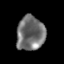
Tissue: lung
Cell type: Others
Senescence score: 0.2263
Nuclear area (px): 947
Mean DAPI intensity: 112.391